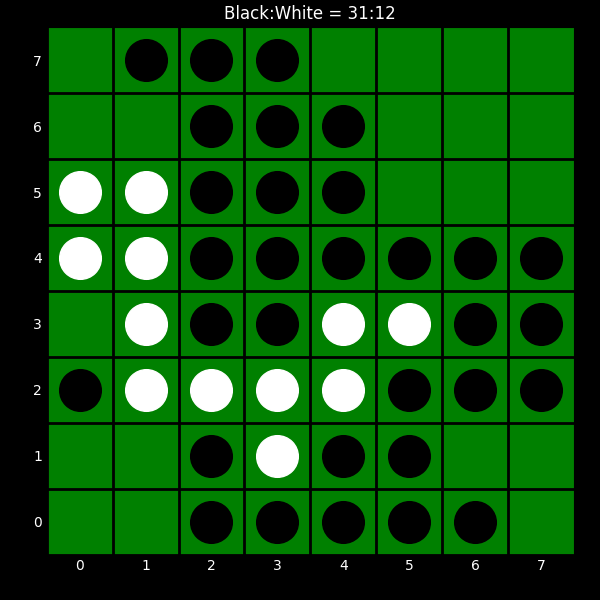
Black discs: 31
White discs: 12